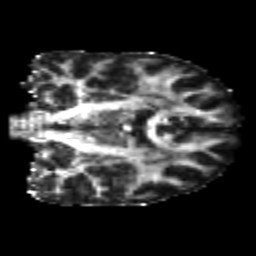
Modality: FA
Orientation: coronal
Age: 20
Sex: male
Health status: healthy
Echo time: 0.074 s